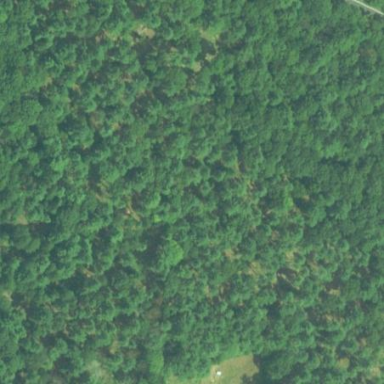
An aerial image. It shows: Woodland consisting mainly of needle-leaved trees.